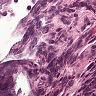
Metastatic tissue present: no